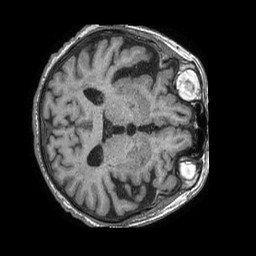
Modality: T1w
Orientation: axial
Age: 86
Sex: male
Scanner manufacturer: philips
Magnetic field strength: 1.5 T
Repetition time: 0.007753 s
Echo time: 0.003554 s